Interaction volume radius: 10 \u00c5
Interaction volume height: 30 \u00c5
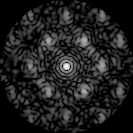
Disorder parameter: 0.5939